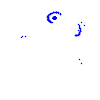
Particle: kaon